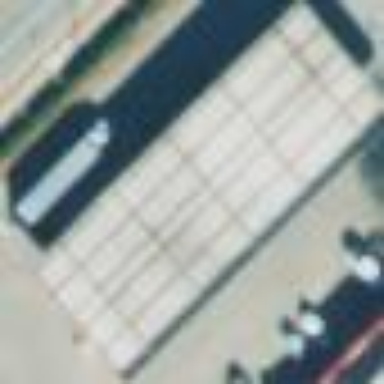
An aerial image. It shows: Fuel station located under roof.